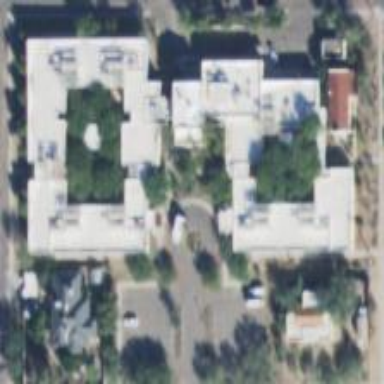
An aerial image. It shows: Nursing home serving as social facility.